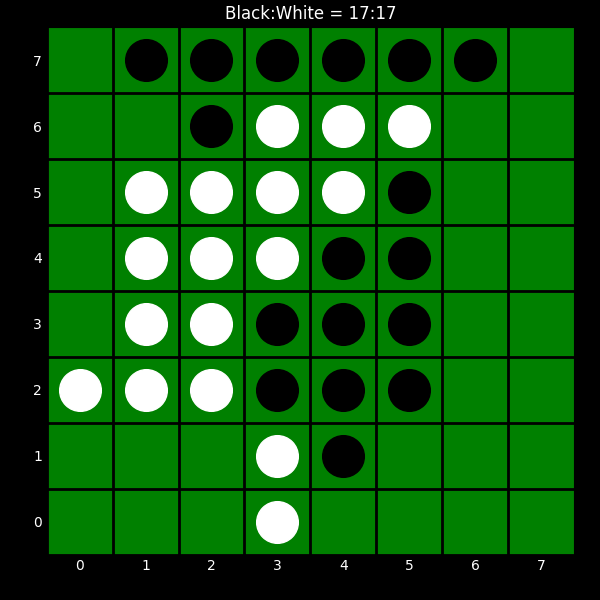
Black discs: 17
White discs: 17